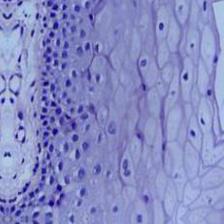
Diagnosis: Normal